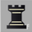
Piece: bR